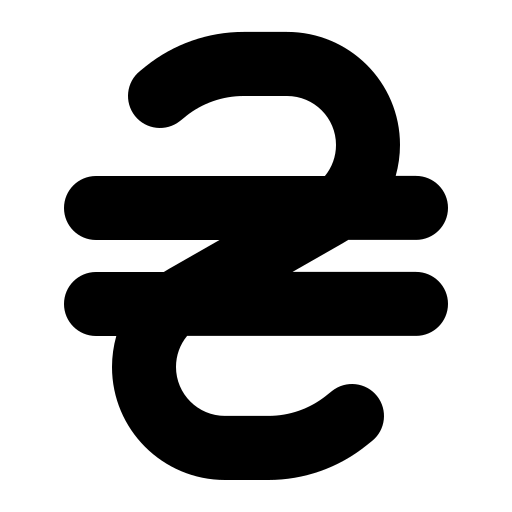
Tags: icon, FontAwesome, fa-icon, solid, hryvnia, sign